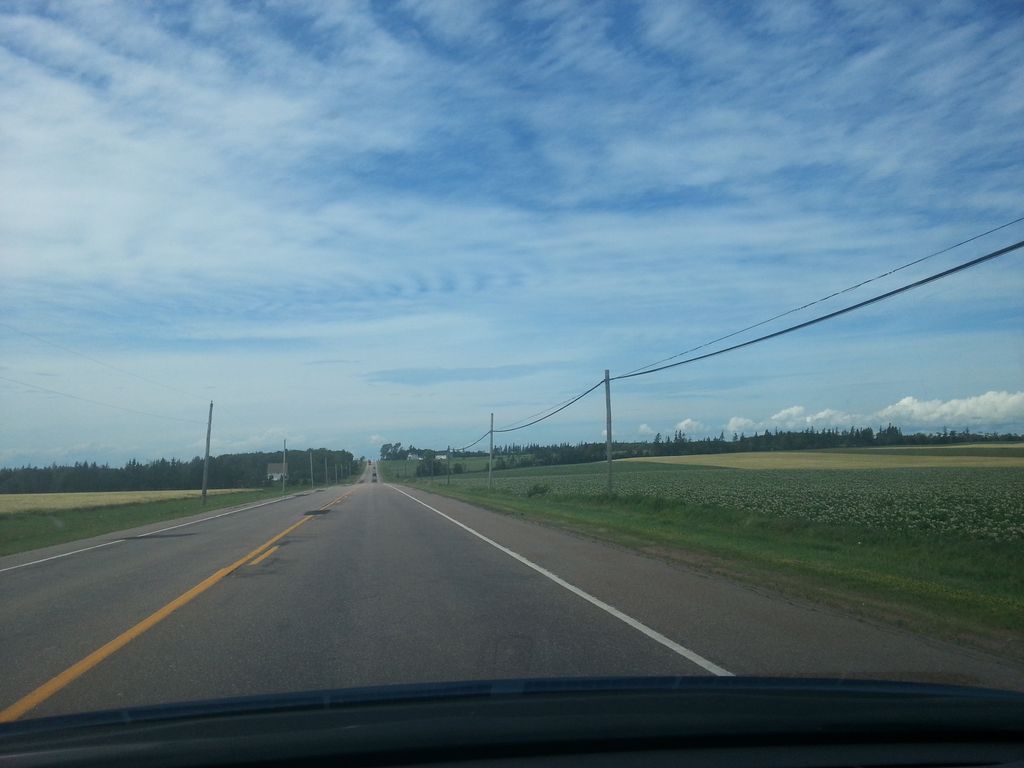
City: charlottetown